Question: Before jumping into the problem, let me first explain what I am looking for and What is that I have done.
I have created a self-signed X509 Certificates, one for Client and the other for Server.
I have Created a WCF Service and Configured the Web.Config to use the Certificate.
I have even configured the Client Web.Config to make the request based on Certificate based security.
Everything works fine on Self-Hosting.
However When I Deploy the Service on the IIS I have whole bunch of problem, for which I have been looking for solution and nothing worked out.
It would be great if someone can provide the possible solution to this.
Below is the Config File for Server and the Client.
Server (WCF Service) Web.config:
'''
<configuration>
<appSettings />
<connectionStrings />
<system.web>
<compilation debug="true" targetFramework="4.0" />
<authentication mode="Windows" />
</system.web>
<system.web.extensions>
<scripting>
<webServices/>
</scripting>
</system.web.extensions>
<system.serviceModel>
<bindings>
<wsHttpBinding>
<binding name="wsHttpEndpointBinding">
<security>
<message clientCredentialType="Certificate" />
</security>
</binding>
</wsHttpBinding>
</bindings>
<services>
<service name="WCFServiceCertificate.Service1" behaviorConfiguration="WCFServiceCertificate.Service1Behavior">
<endpoint address="https://***.***.**.**:91" binding="wsHttpBinding" bindingConfiguration="wsHttpEndpointBinding" contract="WCFServiceCertificate.IService1">
<identity>
<dns value="localhost" />
</identity>
</endpoint>
<endpoint address="mex" binding="mexHttpBinding" contract="IMetadataExchange" />
</service>
</services>
<behaviors>
<serviceBehaviors>
<behavior name="WCFServiceCertificate.Service1Behavior">
<serviceMetadata httpGetEnabled="true" />
<serviceDebug includeExceptionDetailInFaults="false" />
<serviceCredentials>
<clientCertificate>
<authentication certificateValidationMode="PeerTrust" />
</clientCertificate>
<serviceCertificate findValue="WCfServer" storeLocation="LocalMachine" storeName="My" x509FindType="FindBySubjectName" />
</serviceCredentials>
</behavior>
</serviceBehaviors>
</behaviors>
</system.serviceModel>
<system.webServer>
<directoryBrowse enabled="true" />
</system.webServer>
</configuration>
'''
Client Config:
'''
<?xml version="1.0"?>
<configuration>
<appSettings/>
<connectionStrings/>
<system.web>
<compilation debug="false" targetFramework="4.0"/>
<authentication mode="Windows"/>
<pages controlRenderingCompatibilityVersion="3.5" clientIDMode="AutoID"/>
</system.web>
<system.serviceModel>
<bindings>
<wsHttpBinding>
<binding name="WSHttpBinding_IService1" closeTimeout="00:01:00"
openTimeout="00:01:00" receiveTimeout="00:10:00" sendTimeout="00:01:00"
bypassProxyOnLocal="false" transactionFlow="false" hostNameComparisonMode="StrongWildcard"
maxBufferPoolSize="524288" maxReceivedMessageSize="65536" messageEncoding="Text"
textEncoding="utf-8" useDefaultWebProxy="true" allowCookies="false">
<readerQuotas maxDepth="32" maxStringContentLength="8192" maxArrayLength="16384"
maxBytesPerRead="4096" maxNameTableCharCount="16384" />
<reliableSession ordered="true" inactivityTimeout="00:10:00"
enabled="false" />
<security mode="Message">
<transport clientCredentialType="Windows" proxyCredentialType="None"
realm="" />
<message clientCredentialType="Certificate" negotiateServiceCredential="true"
algorithmSuite="Default" />
</security>
</binding>
</wsHttpBinding>
</bindings>
<client>
<endpoint address="http://localhost:1387/Service1.svc" binding="wsHttpBinding"
bindingConfiguration="WSHttpBinding_IService1" contract="ServiceReference1.IService1"
name="WSHttpBinding_IService1" behaviorConfiguration="CustomBehavior">
<identity>
<dns value="WCfServer" />
</identity>
</endpoint>
</client>
<behaviors>
<endpointBehaviors>
<behavior name="CustomBehavior">
<clientCredentials>
<clientCertificate findValue="WcfClient" x509FindType="FindBySubjectName" storeLocation="CurrentUser" storeName="My"/>
<serviceCertificate>
<authentication certificateValidationMode="PeerTrust"/>
</serviceCertificate>
</clientCredentials>
</behavior>
</endpointBehaviors>
</behaviors>
</system.serviceModel>
</configuration>
'''
OutPut ScreenShot when browsing the service.

The browser
Any Help is appriciated...
Thanks in Advance Guys..
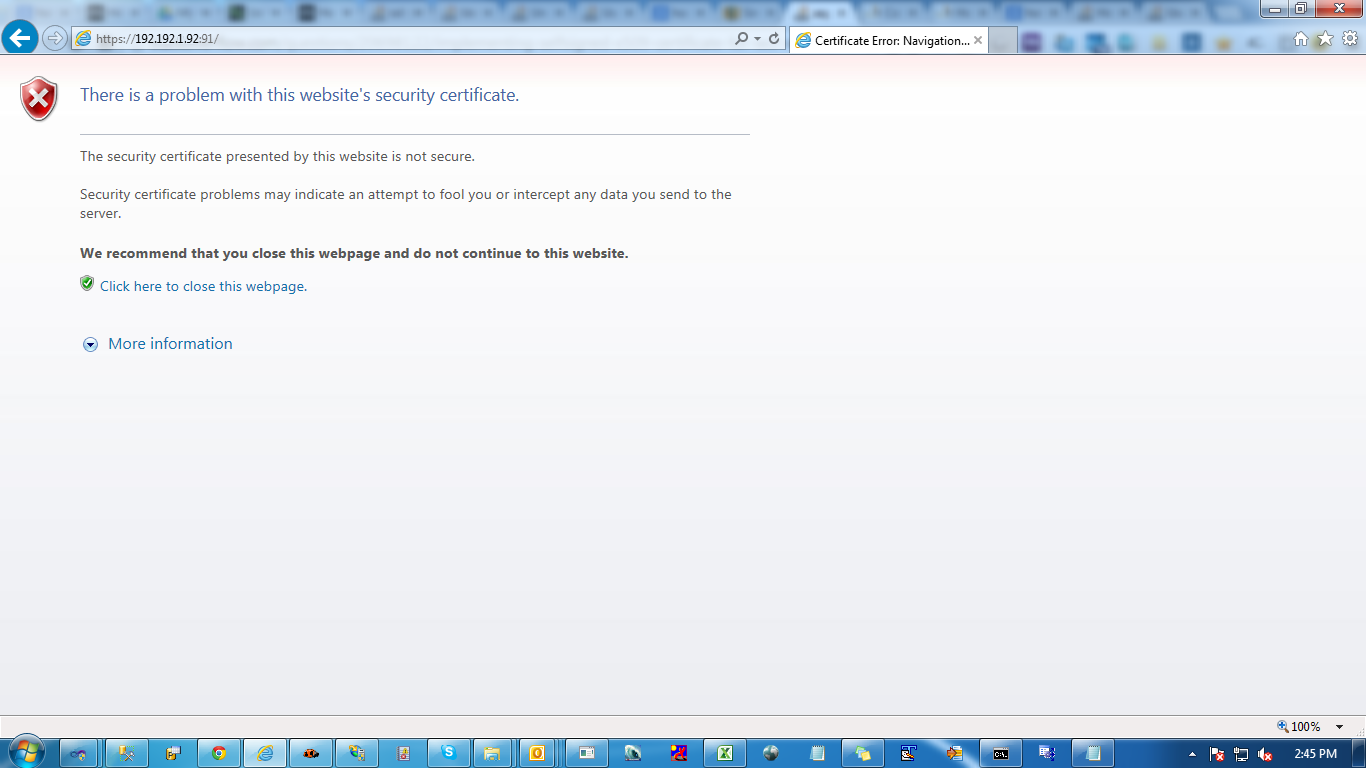
Answer: Thank you guys for the support.
The only problem was that the certificate was not created under trusted security, it was a normal self signed certificate which was not accepted by the browser.
The problem was solved when the certificate was created under trusted security.
the cofiguration settings holds good.
finally thanks to @Fabrizio for his tremendous help.